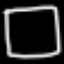
Label: square